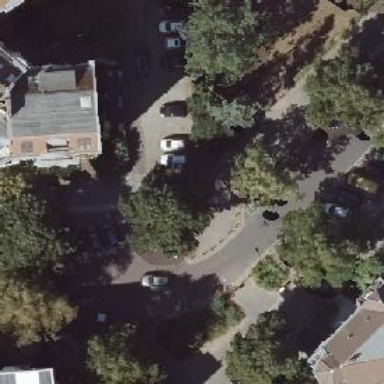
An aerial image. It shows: Service road with asphalt surface. It serves as driveway with perpendicular on-street parking on the left lane.